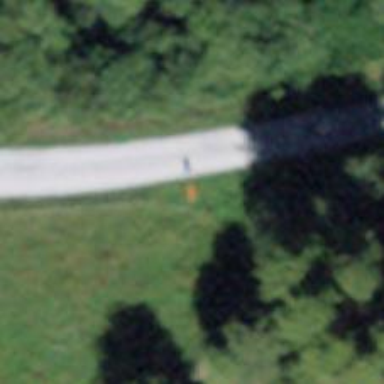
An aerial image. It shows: View of pole with roofed pipeline marker.